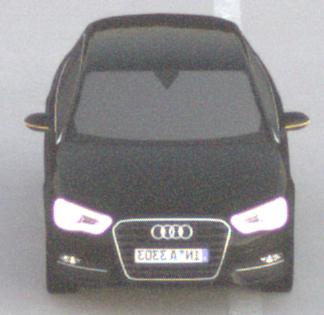
Make: Audi
Model: A3 1.2 TFSI
Detailed model: A3 (8V)
Model produced from: 2013/02
Model produced until: 2014/05
Doors: 3
Color: black
Road condition: dry road
Daytime: sunrise or sunset
Contrast: low contrast